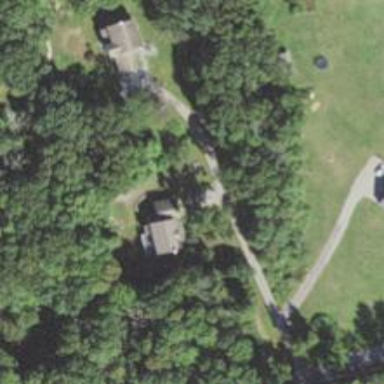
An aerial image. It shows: Residential driveway used as service road.